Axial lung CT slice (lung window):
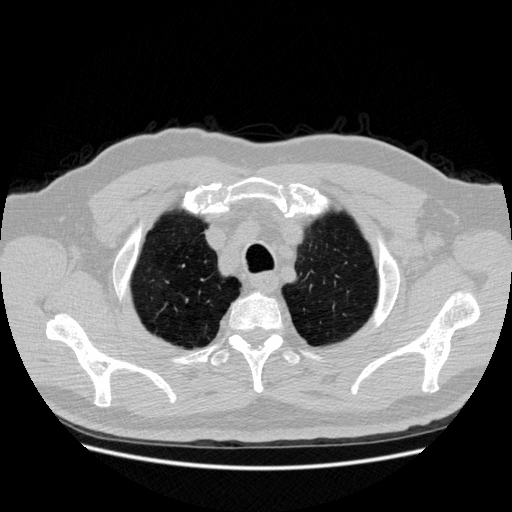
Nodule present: no